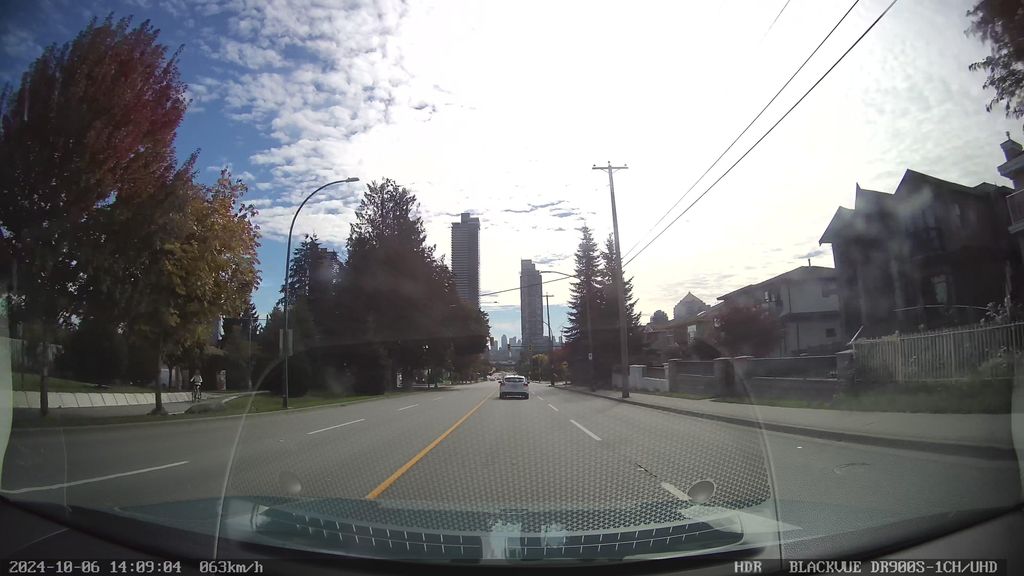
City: vancouver